Field crop: maize
Growth stage: 2
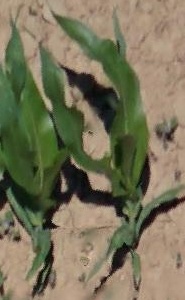
Species: maize